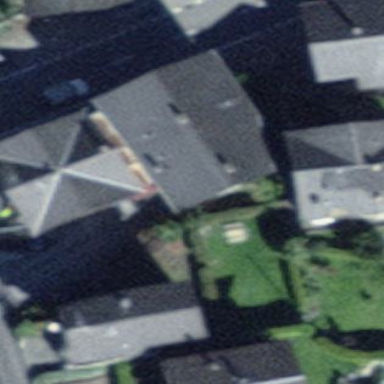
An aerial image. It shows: Simple and straightforward house.